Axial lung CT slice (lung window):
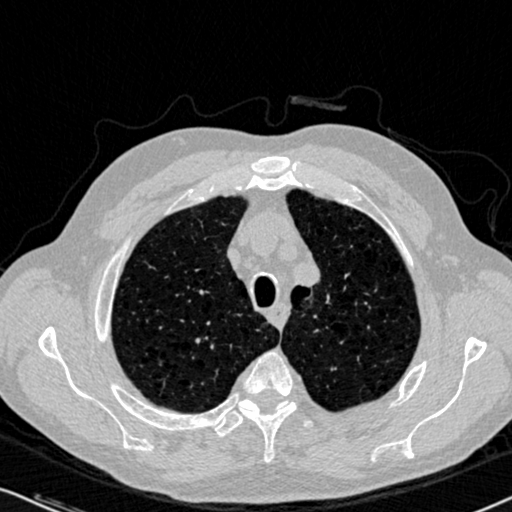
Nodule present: no